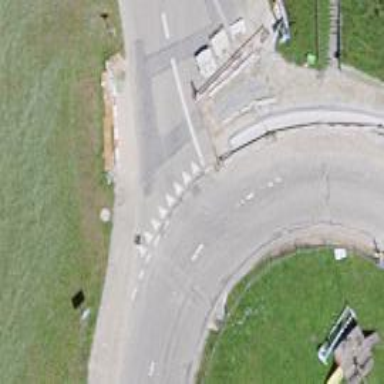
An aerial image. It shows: Tertiary road.